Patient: sex F, age 34
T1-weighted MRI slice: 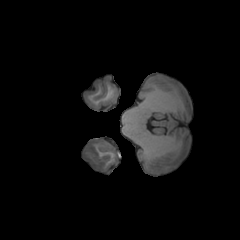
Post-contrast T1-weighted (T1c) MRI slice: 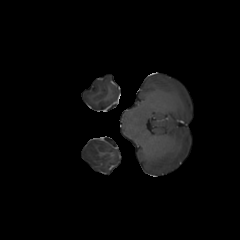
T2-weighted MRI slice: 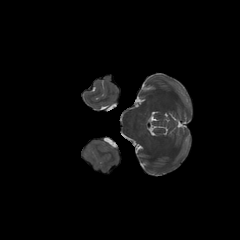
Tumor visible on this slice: no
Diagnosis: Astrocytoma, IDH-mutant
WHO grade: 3